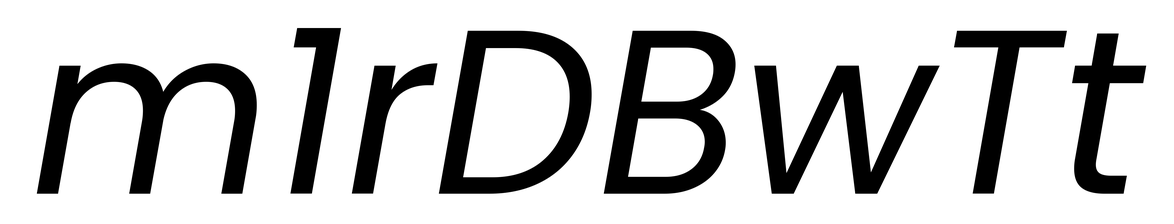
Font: Poppins-Italic